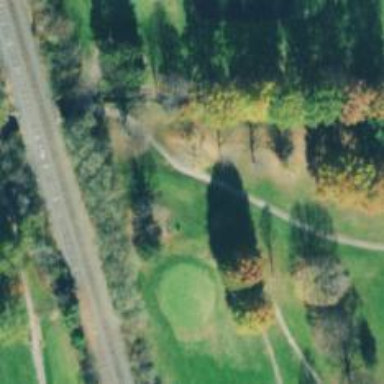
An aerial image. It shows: Path for both roads and golfers.